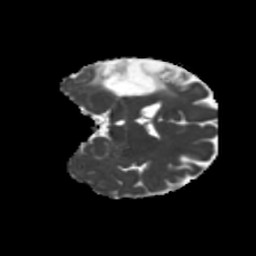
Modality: MD
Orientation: coronal
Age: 36
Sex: female
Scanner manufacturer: siemens
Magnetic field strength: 3 T
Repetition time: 5.25 s
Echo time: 0.08 s